Question: While doing Struts with annotations i have this problem.
'The import org.apache.struts2.config.Result cannot be resolved'
I can't find which library it belongs to so that i can download it.
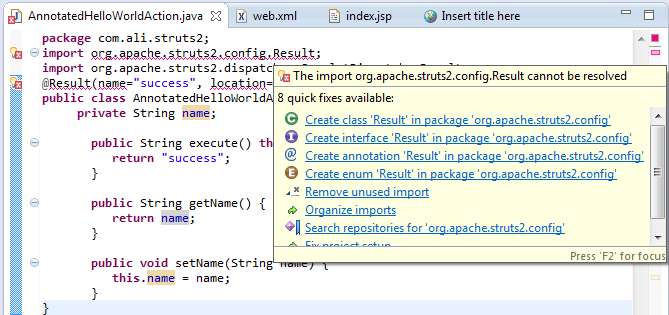
Answer: To use annotations for declarative architecture in your Struts2 web application, you should import struts2-convention-plugin-xxx.jar which contains all the annotations available.